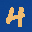
Label: 4